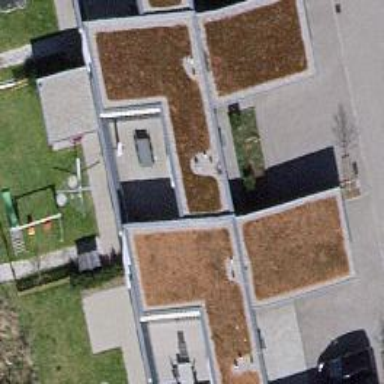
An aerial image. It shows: Building with flat roof.